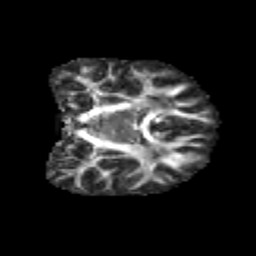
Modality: FA
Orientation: coronal
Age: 13
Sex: male
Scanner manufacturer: siemens
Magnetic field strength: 3 T
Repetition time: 3.8 s
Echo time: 0.07 s